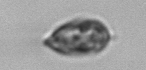
Label: Prorocentrum_triestinum